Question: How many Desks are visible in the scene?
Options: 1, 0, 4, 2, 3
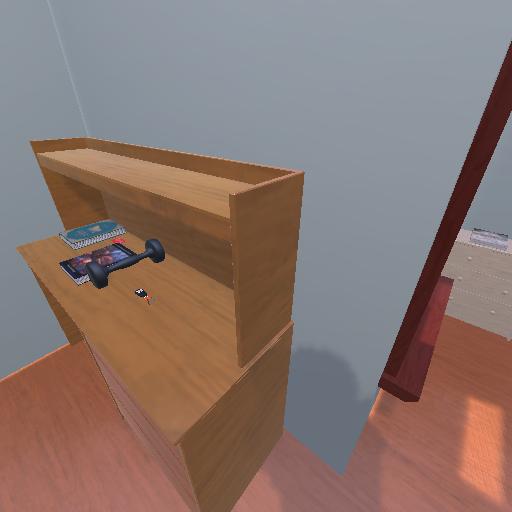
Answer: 1